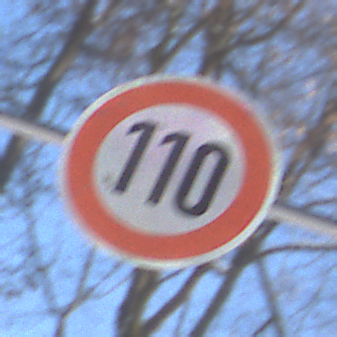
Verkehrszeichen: Geschwindigkeit110
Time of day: MorningAfternoon
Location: Outdoor (Special)
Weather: Clear
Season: Winter
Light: Natural